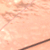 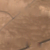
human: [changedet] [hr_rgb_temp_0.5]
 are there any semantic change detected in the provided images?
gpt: All remained the same.